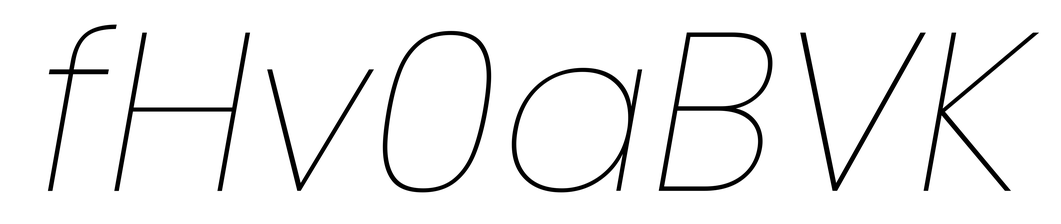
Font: Poppins-ThinItalic